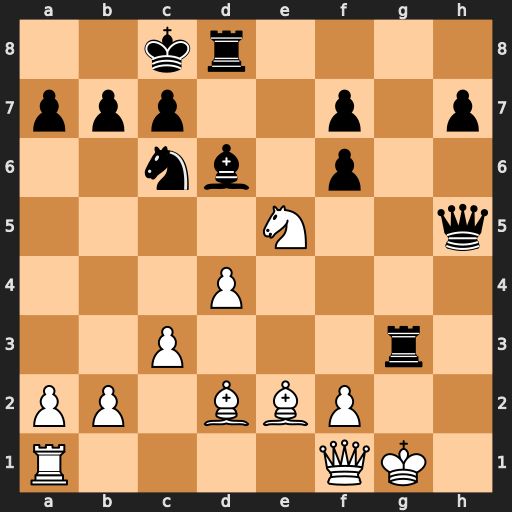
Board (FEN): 2kr4/ppp2p1p/2nb1p2/4N2q/3P4/2P3r1/PP1BBP2/R4QK1
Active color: w
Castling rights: -
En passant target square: -
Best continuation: fxg3 Qxe2 Qxe2